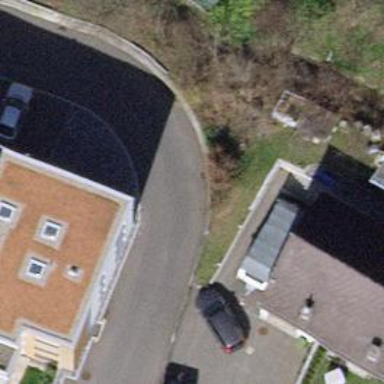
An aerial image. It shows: Driveway.